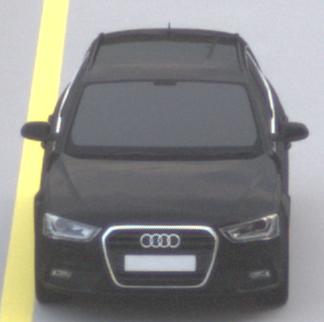
Make: Audi
Model: A4 Avant 1.8 TFSI
Detailed model: A4 (B8) Avant
Model produced from: 2012/02
Model produced until: 2015/04
Doors: 5
Color: black
Road condition: dry road
Daytime: morning or afternoon
Contrast: low contrast